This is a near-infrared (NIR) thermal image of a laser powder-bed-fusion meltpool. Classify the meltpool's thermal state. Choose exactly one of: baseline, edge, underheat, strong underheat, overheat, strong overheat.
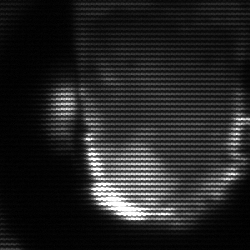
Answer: baseline